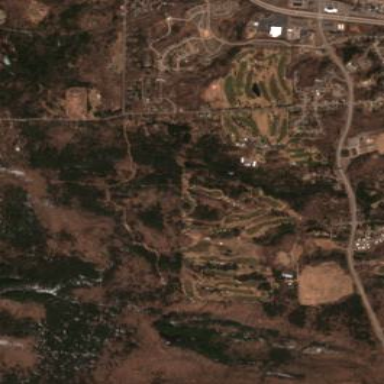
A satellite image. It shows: Golf course.